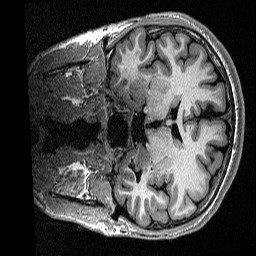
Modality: T1w
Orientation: coronal
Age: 19
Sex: male
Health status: healthy
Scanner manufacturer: siemens
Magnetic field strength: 1.5 T
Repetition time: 2.73 s
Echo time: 0.00357 s